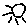
Label: sun